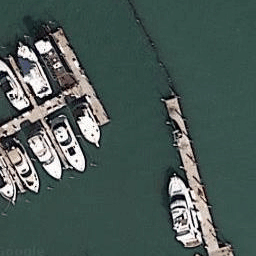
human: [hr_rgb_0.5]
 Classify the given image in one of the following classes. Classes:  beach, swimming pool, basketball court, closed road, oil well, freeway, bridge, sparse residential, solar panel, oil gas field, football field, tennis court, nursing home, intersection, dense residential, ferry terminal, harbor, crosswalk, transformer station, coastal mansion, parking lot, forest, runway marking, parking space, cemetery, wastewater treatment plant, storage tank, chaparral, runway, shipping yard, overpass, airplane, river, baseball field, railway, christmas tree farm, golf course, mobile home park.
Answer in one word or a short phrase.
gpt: harbor